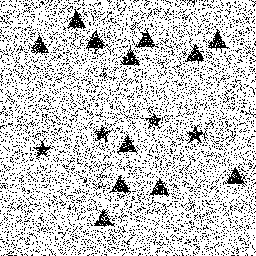
Squares: 0
Triangles: 12
Stars: 4
Total shapes: 16